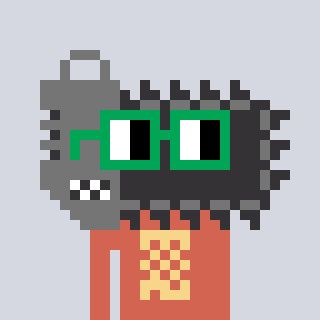
a pixel art character with square green glasses, a chainsaw-shaped head and a peachy-colored body on a cool background